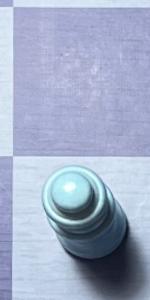
Label: Queen_White